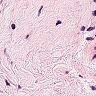
Metastatic tissue present: no